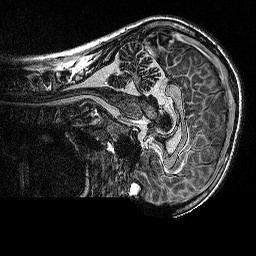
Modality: MP2RAGE
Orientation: sagittal
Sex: female
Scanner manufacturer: siemens
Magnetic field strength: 3 T
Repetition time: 5 s
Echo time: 0.00292 s